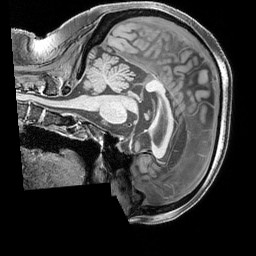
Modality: T1w
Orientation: sagittal
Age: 66
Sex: female
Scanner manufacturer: siemens
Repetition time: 2.3 s
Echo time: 0.00226 s